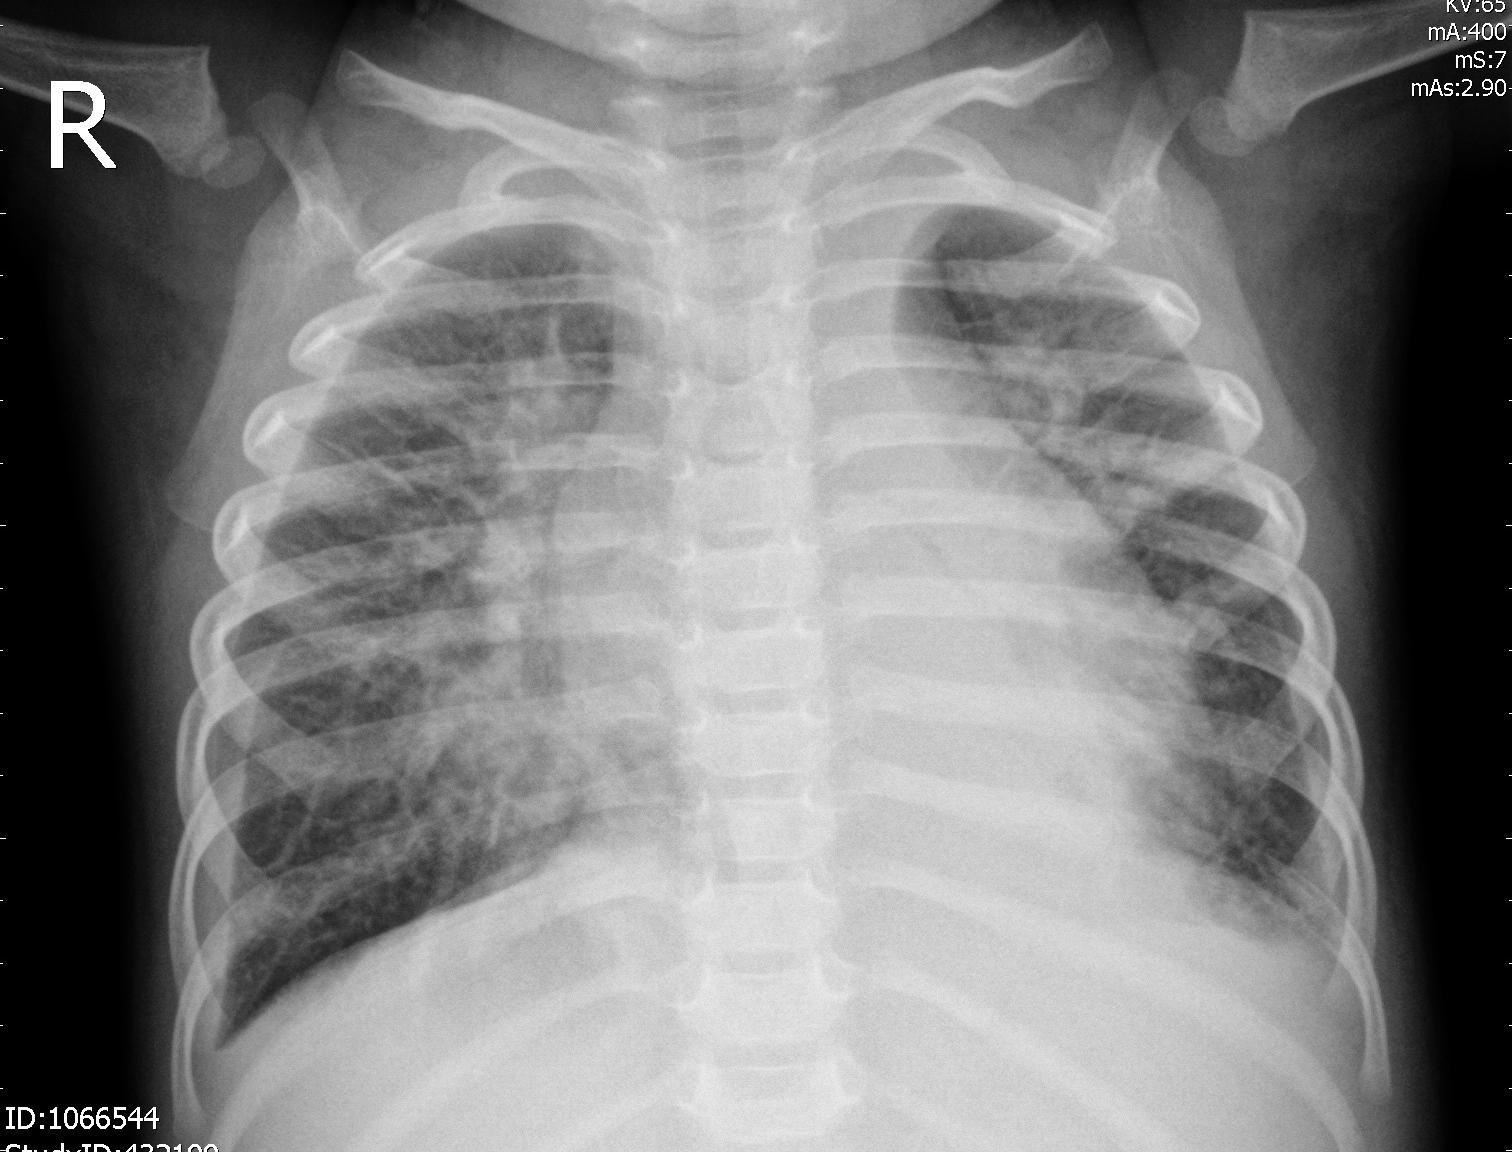
Diagnosis: PNEUMONIA